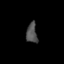
Tissue: lung
Cell type: Epithelial cells
Senescence score: 0.23
Nuclear area (px): 217
Mean DAPI intensity: 79.235